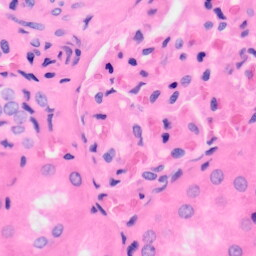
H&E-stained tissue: Kidney